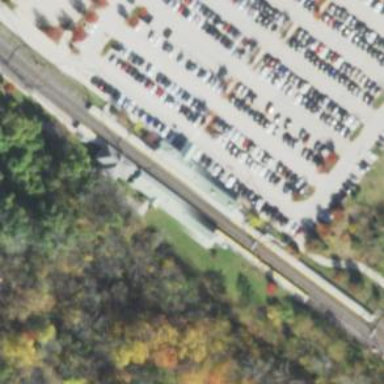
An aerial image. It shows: Entrance to train station.